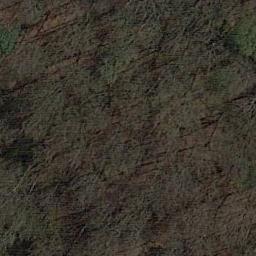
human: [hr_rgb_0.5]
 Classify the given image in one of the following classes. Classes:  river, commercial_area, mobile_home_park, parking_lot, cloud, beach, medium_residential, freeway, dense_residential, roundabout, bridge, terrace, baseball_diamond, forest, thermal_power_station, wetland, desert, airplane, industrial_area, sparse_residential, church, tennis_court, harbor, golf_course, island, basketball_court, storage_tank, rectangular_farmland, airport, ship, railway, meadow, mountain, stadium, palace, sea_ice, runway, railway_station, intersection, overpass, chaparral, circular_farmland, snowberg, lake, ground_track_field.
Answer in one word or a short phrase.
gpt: forest